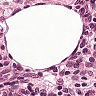
Metastatic tissue present: no